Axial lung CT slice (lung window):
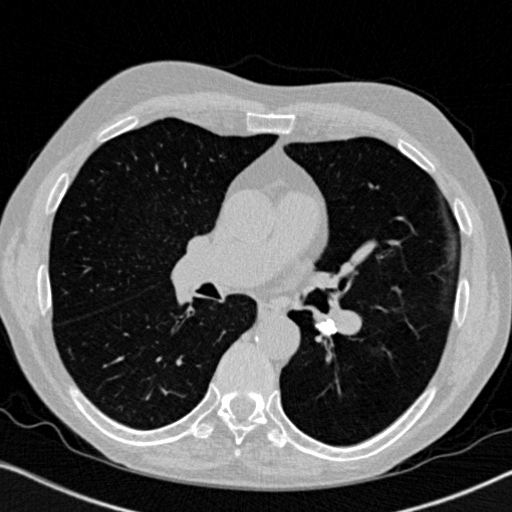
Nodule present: no